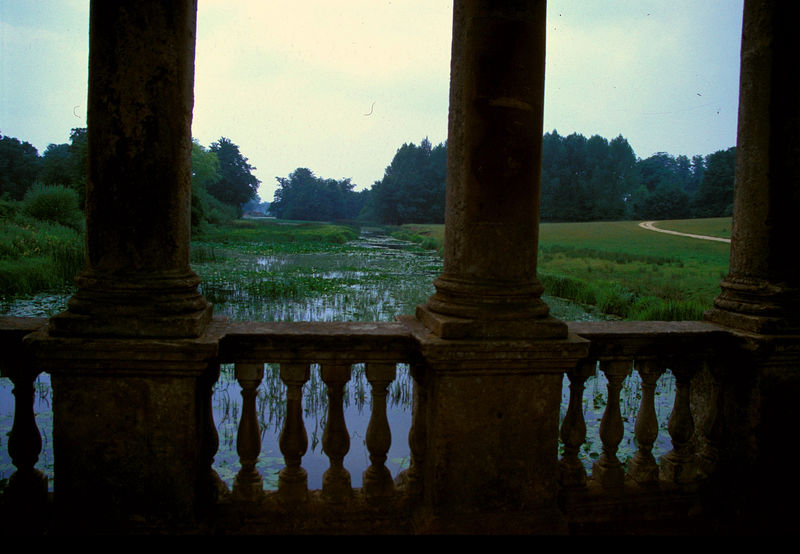
Titel: Östliche Gartenpartie, Blick von der Palladian Bridge nach Westen zum Octagon Lake
Künstler: Richard Woodward
Standort: Stowe, Buckinghamshire
Institution: Stowe Landscape Gardens
Schlagwörter: baum, blau, dunkel, himmel, laub, schatten, wasser, weiß, wolken, bäume, fluss, grün, landschaft, sand, see, teich, ufer, abend, braun, hell, licht, marmor, strasse, säule, säulen, terasse, ausblick, blick, gras, park, rasen, schloss, weg, wiese, wolke, beige, architektur, sockel, stein, bach, dämmerung, feld, horizont, natur, schilf, weite, brücke, brüstung, busch, büsche, einsam, gewässer, pfad, sonne, wiesen, pflanzen, england, rechts, wald, garten, helldunkel, aussicht, balkon, terrasse, sommer, ruhe, ansicht, mauer, aue, nebel, herbst, kies, böschung, architecture, balcony, blue, column, columns, white, window, black, country, dark, green, grey, modern, old, picture, reflection, brown, geländer, perspective, plant, railing, stimmung, plinthe, still, frühling, foto, fotografie, panorama, gang, schild, ruine, veranda, durchblick, balustrade, links, flussbett, wasserpflanzen, moos, sumpf, trüb, arkaden, kapitell, gemäuer, villa, wood, sandstein, moor, tümpel, classic, classical, cloud, clouds, greek, roman, sky, stone, tree, building, field, hill, house, lake, landscape, nature, water, distance, lane, nadelbäume, reflections, street, sun, trees, seerosen, uferböschung, wäldchen, baroque, stand, ballustrade, frühjahr, überschwemmung, seegras, evening, forest, grass, light, river, stream, dusk, garden, path, plants, porch, road, view, basis, gegenlicht, fotographie, color, shadow, bird, schaft, french, waser, photo, wet, bridge, fence, meadow, marble, italy, outside, sunny, day, schottland, leaves, collums, sáulen, balluster, prospekt, italian, mansion, style, lawn, walk, english, binsen, patina, dirt road, home, pond, calm, forrest, sunset, shadows, vegetation, pillar, dawn, hotel, bank, standpunkt, irland, willow, marsh, swamp, trail, doric, photograph, photography, großbritannien, weeds, gartenpavillion, rail, seerosenblätter, countryside, fotogradie, seerosenbblätter, waterlilies, collonade, pathway, landing, morning, canal, collumns, romanic, cluds, mickey maus, pillars, pont, creek, portico, cloumn, dky, snad, bannister, grassland, bog, jungle, lilies, evergreen, pilars, point of view, palladian, patio, 21st century, pfasd, gläder, reeling, backyard, pilasters, balustrades, gemauer, reed, balusters, fig, daytime, lookout, vestibule, padi, pootfath, lilypond, lilypad, muggy, golf course, waterside, cloumns, paviillion, lillypad, scherwand, skyblue, marshland, vorittag, evenig